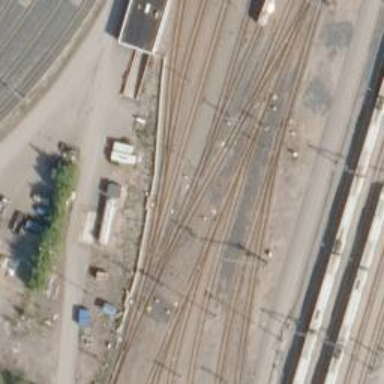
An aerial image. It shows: Rail yard with electrified contact lines for railway operations.